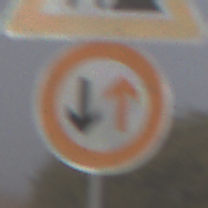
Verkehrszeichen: VorrangDesGegenverkehrs
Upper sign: Arbeitsstelle
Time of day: MorningAfternoon
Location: Outdoor (Nature)
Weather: PartlyCloudy
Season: NotSpecified
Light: Natural